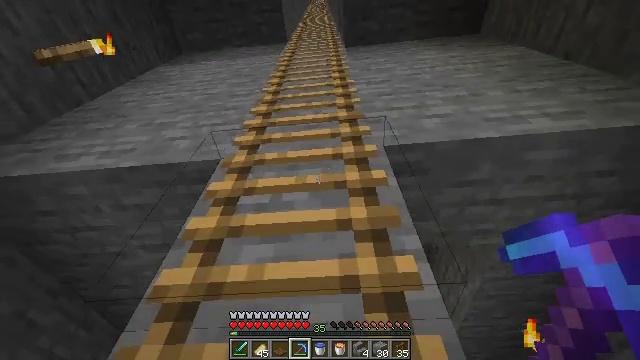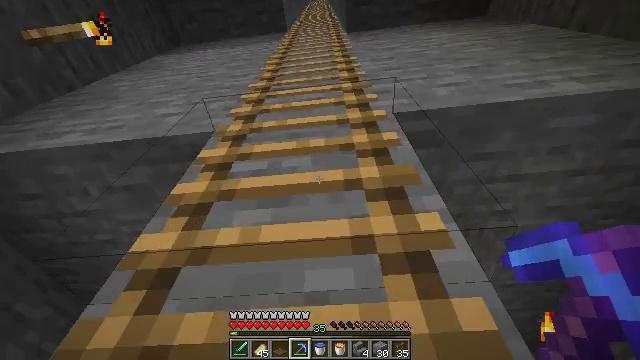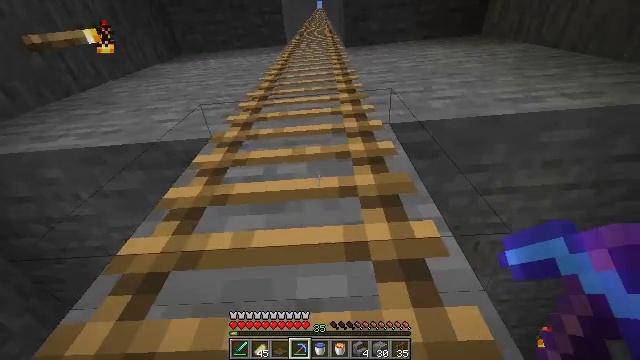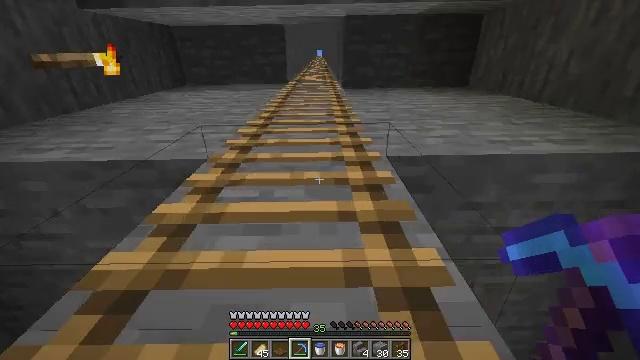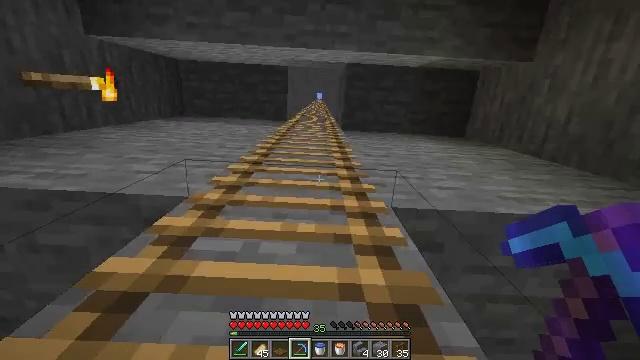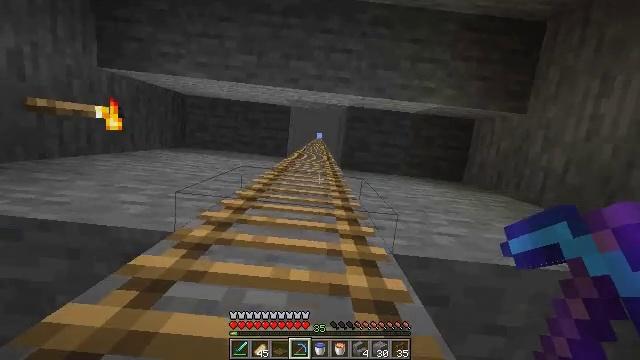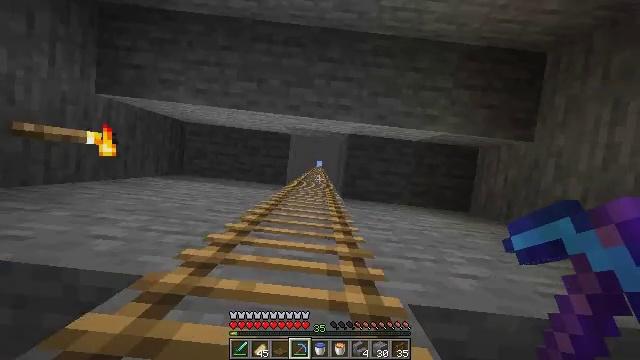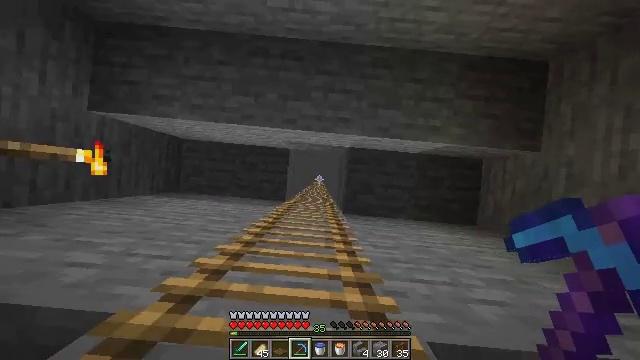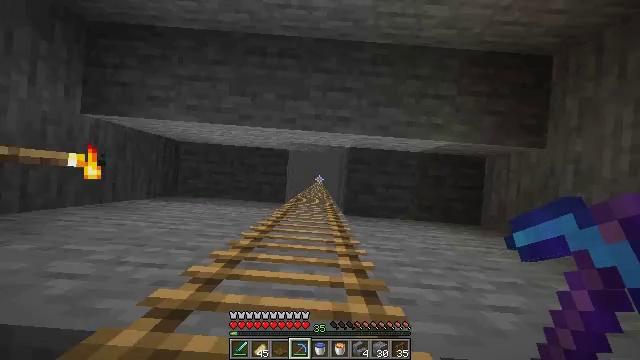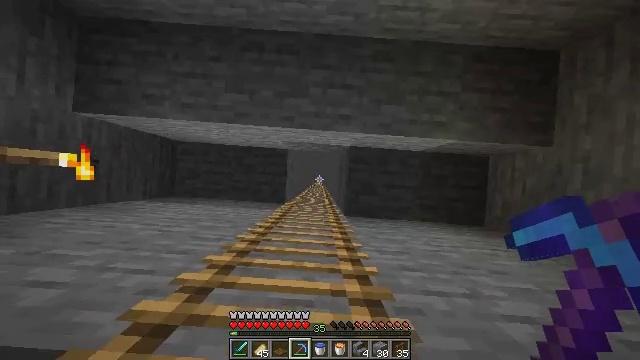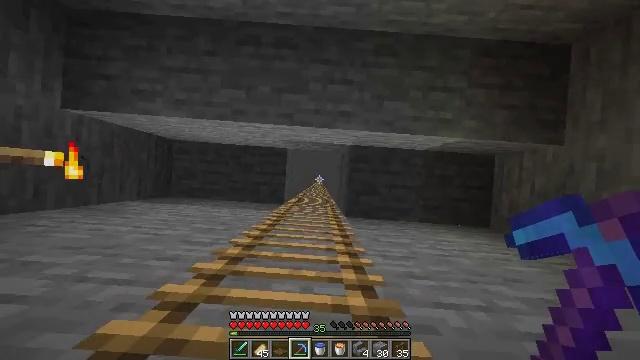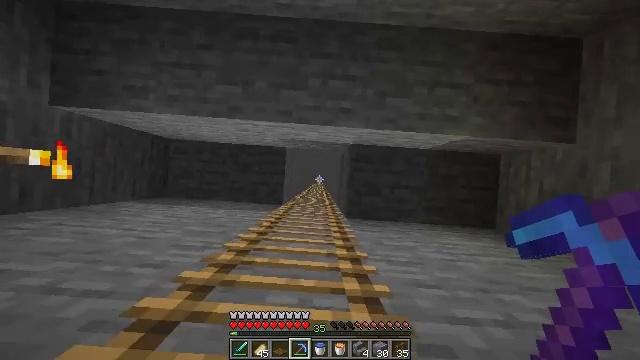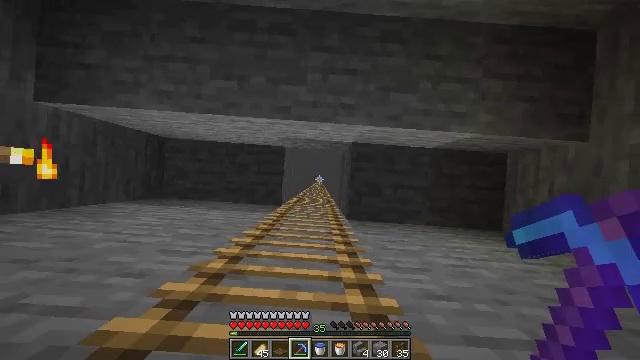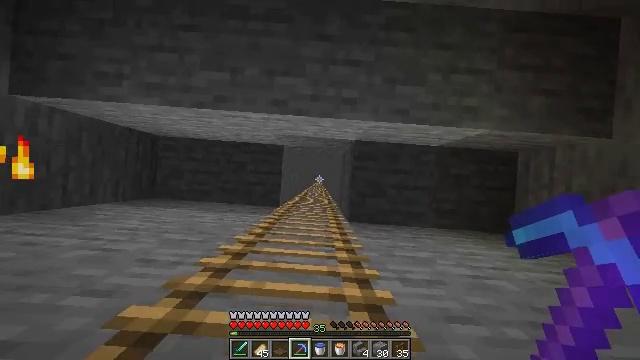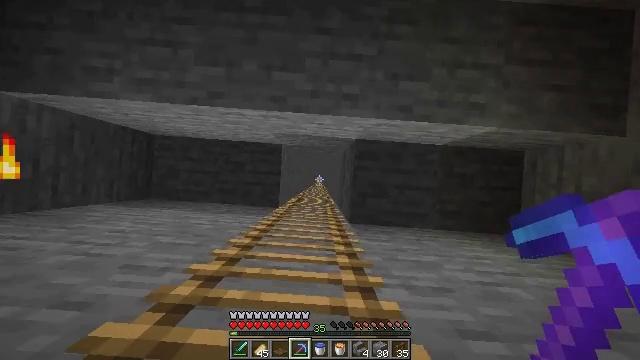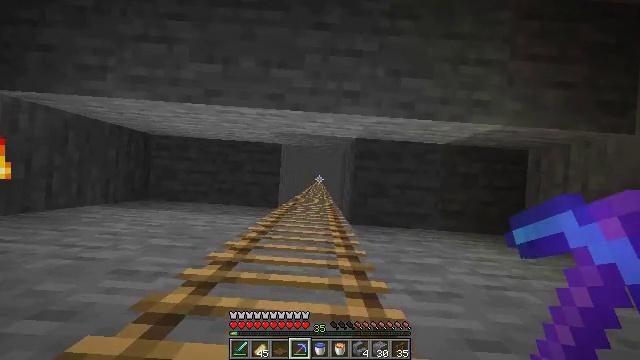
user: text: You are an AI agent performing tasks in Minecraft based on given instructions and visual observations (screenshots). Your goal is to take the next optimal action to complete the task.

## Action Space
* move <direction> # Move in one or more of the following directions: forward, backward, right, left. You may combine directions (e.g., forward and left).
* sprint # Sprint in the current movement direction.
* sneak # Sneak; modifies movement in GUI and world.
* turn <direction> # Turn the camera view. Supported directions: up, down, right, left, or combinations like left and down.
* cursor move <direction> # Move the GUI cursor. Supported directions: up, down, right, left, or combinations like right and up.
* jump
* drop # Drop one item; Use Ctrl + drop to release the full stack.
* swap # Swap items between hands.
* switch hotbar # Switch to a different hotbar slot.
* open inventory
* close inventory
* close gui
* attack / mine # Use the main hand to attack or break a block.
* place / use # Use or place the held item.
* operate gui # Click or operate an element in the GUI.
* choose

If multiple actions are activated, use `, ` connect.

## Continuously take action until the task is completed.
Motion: motion action
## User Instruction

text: Craft flint and steel.
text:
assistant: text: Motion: move forward
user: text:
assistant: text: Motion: move forward, turn right and up
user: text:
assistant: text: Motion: move forward, turn right and up
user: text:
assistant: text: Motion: move forward, turn right and up, jump
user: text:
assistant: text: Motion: move forward, turn right and up, jump
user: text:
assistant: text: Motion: move forward, turn up, jump
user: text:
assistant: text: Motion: move forward, turn left and up, jump
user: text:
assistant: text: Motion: move forward, turn up, jump
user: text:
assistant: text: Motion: move forward, jump
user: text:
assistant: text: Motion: move forward, sprint, jump
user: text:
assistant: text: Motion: move forward, sprint, jump
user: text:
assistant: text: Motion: move forward, sprint, jump
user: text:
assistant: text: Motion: move forward, jump
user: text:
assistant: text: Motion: move forward, jump
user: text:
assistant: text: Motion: move forward, jump
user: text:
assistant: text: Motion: move forward, jump
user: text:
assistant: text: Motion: move forward, sprint, jump
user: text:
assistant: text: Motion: move forward, sprint, jump
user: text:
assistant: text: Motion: move forward, sprint, jump
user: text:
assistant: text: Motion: move forward, jump
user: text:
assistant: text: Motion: move forward, jump
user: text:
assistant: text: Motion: move forward, jump
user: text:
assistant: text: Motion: move forward, jump
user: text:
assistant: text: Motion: move forward, jump
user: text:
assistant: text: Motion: move forward, sprint, jump
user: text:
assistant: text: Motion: move forward, sprint, jump
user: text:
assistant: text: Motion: move forward, sprint, jump
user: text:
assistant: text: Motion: move forward, jump
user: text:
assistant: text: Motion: move forward, jump
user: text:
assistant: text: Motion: move forward, jump